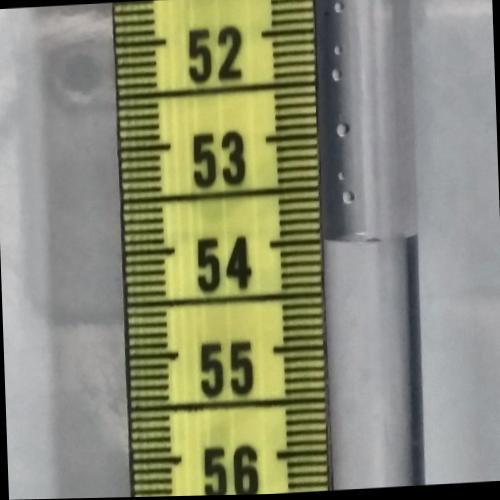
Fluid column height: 54.0 cm